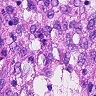
Metastatic tissue present: no